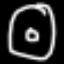
Label: donut